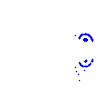
Particle: kaon